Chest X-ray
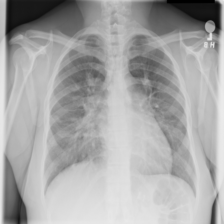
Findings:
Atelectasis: negative
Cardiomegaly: negative
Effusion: negative
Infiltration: negative
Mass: negative
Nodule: negative
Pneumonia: negative
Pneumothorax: negative
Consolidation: negative
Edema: negative
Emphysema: negative
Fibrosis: positive
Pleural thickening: positive
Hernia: negative